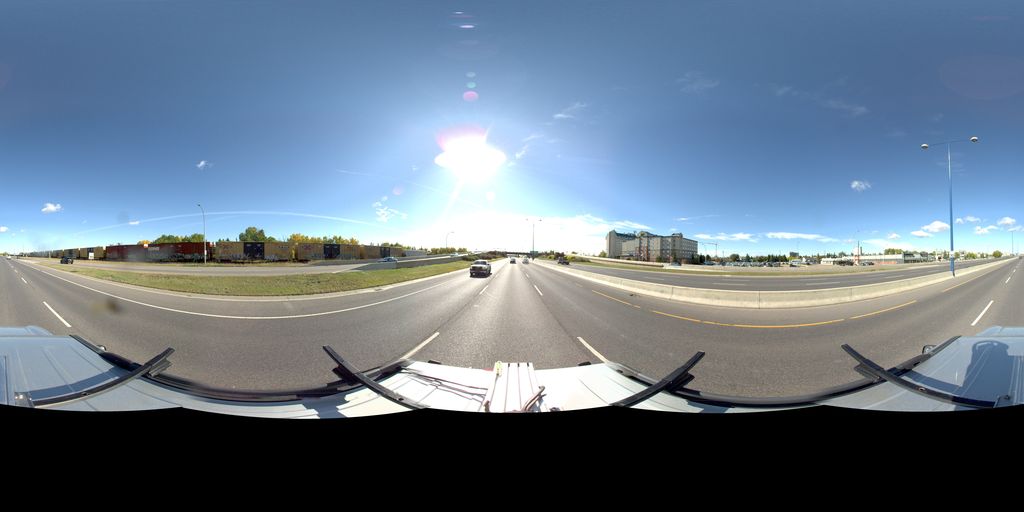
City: edmonton